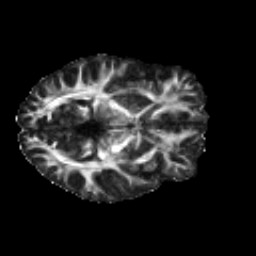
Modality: FA
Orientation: axial
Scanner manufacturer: siemens
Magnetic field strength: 3 T
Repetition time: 4.16 s
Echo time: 0.0806 s